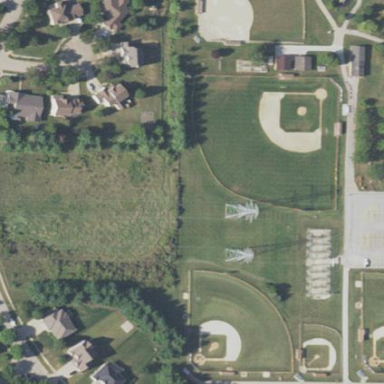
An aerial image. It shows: Baseball pitch for leisure and sports activities.